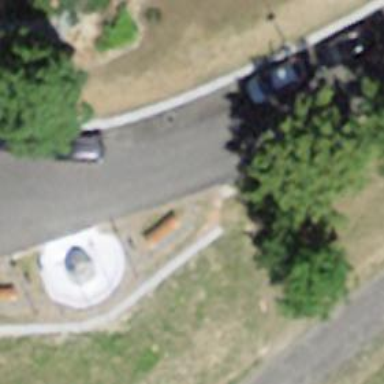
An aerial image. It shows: Bench.